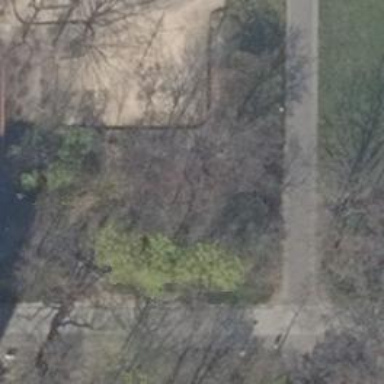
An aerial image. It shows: Deciduous broadleaved tree in park.